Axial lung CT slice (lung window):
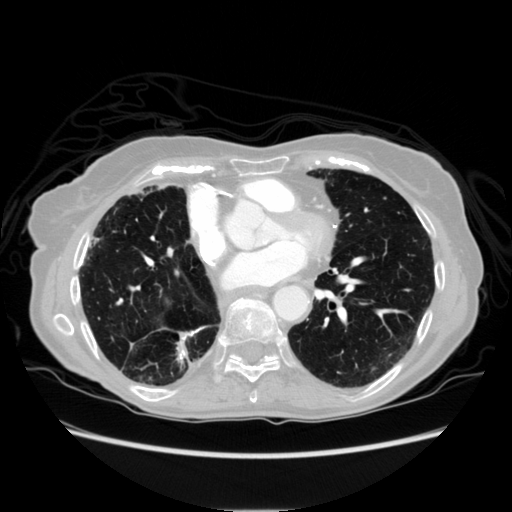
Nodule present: no